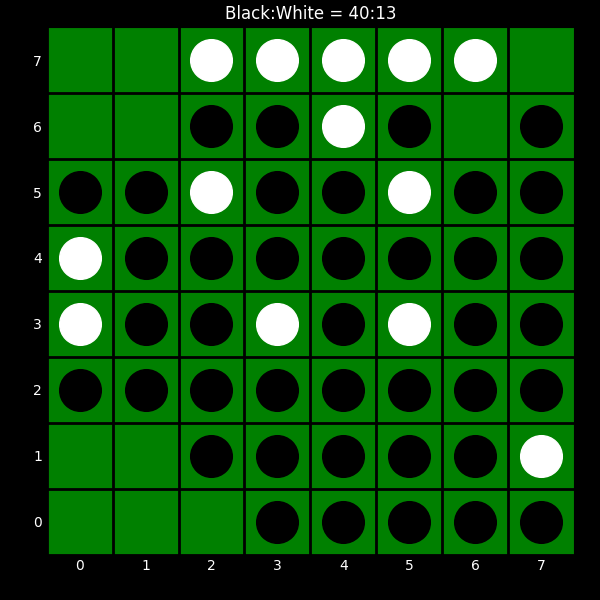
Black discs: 40
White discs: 13